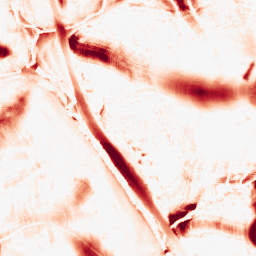
Category: morphological
Decomposition family: morphological_ellipse
Decomposition parameters: operation: opening
width: 50
height: 50
Upsampling method: sinc_hamming
Upsampling parameters: scale: 2
kernel_size: 4
Upsampling scale: 2